Question:
In this image as show red box ,in that i'm displaying a 'ListView'
How to display the list view and how to find the width and height of the image??
In this red box i'm displaying a 'ListView' (like contacts), but i'm adding a list view in
run time.
How to find the that red box size in run time??
'''
<?xml version="1.0" encoding="utf-8"?>
<LinearLayout xmlns:android="http://schemas.android.com/apk/res/android"
android:id="@+id/cm"
android:orientation="vertical"
android:layout_width="fill_parent"
android:layout_height="fill_parent"
android:background="@drawable/backbg"
>
<LinearLayout
android:orientation="vertical"
android:layout_width="fill_parent"
android:layout_height="fill_parent"
android:layout_marginTop="20dp"
>
<AbsoluteLayout
android:orientation="horizontal"
android:layout_width="fill_parent"
android:layout_height="wrap_content"
android:layout_marginTop="55dp"
android:layout_gravity="center_horizontal"
>
<Button
android:id="@+id/ckbtn0"
android:layout_width="54dp"
android:layout_height="50dp"
android:background="@drawable/back1"
android:layout_marginLeft="2dp"
android:layout_x="-1dp"
android:layout_y="5dp"
/>
<Button
android:id="@+id/refresh0"
android:layout_width="54dp"
android:layout_height="50dp"
android:layout_gravity="center"
android:layout_x="74dp"
android:layout_y="5dp"
android:background="@drawable/refresh1"
/>
<Button
android:id="@+id/ImageView01"
android:layout_width="50dp"
android:layout_height="36dp"
android:background="@drawable/search1"
android:layout_x="230dp"
android:layout_y="5dp">
</Button>
<EditText
android:layout_width="45dp"
android:layout_height="50dp"
android:id="@+id/cet0"
android:imeOptions="actionSearch"
android:layout_gravity="center"
android:visibility = "gone"
android:layout_x="297dp"
android:layout_y="15dp"
android:singleLine="true"
android:imeActionLabel="Search"
/>
<Button
android:id="@+id/ckbtn1"
android:layout_width="54dp"
android:layout_height="50dp"
android:layout_gravity="center"
android:background="@drawable/add"
android:layout_x="429dp"
android:layout_y="5dp"
/>
</AbsoluteLayout>
<TextView
android:layout_width="309dp"
android:layout_height="15dp"
/>
<LinearLayout
android:layout_width="match_parent"
android:layout_height="490dp"
android:gravity="top"
android:orientation="vertical"
android:background="@android:color/transparent"
android:layout_marginTop="30dp"
>
<ListView android:id="@+id/clistview"
android:layout_height="match_parent"
android:layout_width="match_parent"
android:divider="#2867EA"
android:dividerHeight="1dp"
android:cacheColorHint="#<PHONE>"
>
</ListView>
</LinearLayout>
<LinearLayout
android:orientation="horizontal"
android:layout_width="fill_parent"
android:layout_height="wrap_content"
android:background="@android:color/transparent"
android:layout_marginTop="28dp"
>
<Button android:id="@+id/pbtn0"
android:layout_width="76dp"
android:layout_height="35dp"
android:layout_gravity="bottom"
android:background="@null"
android:layout_x="-1dp"
android:layout_y="393dp"
/>
<Button android:id="@+id/nbtn1"
android:layout_width="53dp"
android:layout_height="33dp"
android:layout_marginLeft="190dp"
android:background="@null"
android:layout_gravity="bottom"
android:layout_x="300dp"
android:layout_y="450dp"
/>
</LinearLayout>
</LinearLayout>
</LinearLayout>
'''
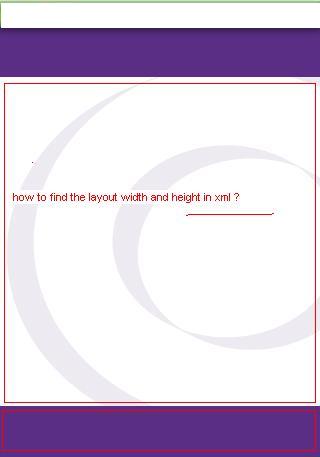
Answer: Your layout is a little bit messy , it would better we fix that frist, but to display your listView do something like this:
'''
ListView listView = (ListView) findViewById(R.id.clistview);
listView.setAdapter(yourAdapter);
'''
Take a look in the <URL>
another advice don't devine the width and the height manually, because you don't know the size of the device, better use the fill_parent, wrap_content, or use the weigth to control it.
I made some changes in your layout, take a look and put your images in the components:
code:
'''
<LinearLayout
android:layout_width="fill_parent"
android:layout_height="0dp"
android:layout_marginTop="50dp"
android:layout_weight="0.2"
android:orientation="horizontal" >
<Button
android:id="@+id/ckbtn0"
android:layout_width="54dp"
android:layout_height="50dp" />
<Button
android:id="@+id/refresh0"
android:layout_width="54dp"
android:layout_height="50dp" />
<Button
android:id="@+id/ImageView01"
android:layout_width="50dp"
android:layout_height="36dp" >
</Button>
<EditText
android:id="@+id/cet0"
android:layout_width="45dp"
android:layout_height="50dp"
android:singleLine="true" />
<Button
android:id="@+id/ckbtn1"
android:layout_width="54dp"
android:layout_height="50dp"
android:layout_y="5dp" />
</LinearLayout>
<TextView
android:layout_width="fill_parent"
android:layout_height="0dp"
android:layout_weight="0.2"
android:text="TextView" />
<LinearLayout
android:layout_width="wrap_content"
android:layout_height="0dp"
android:layout_marginTop="5dp"
android:layout_weight="1"
android:background="@android:color/transparent"
android:gravity="top"
android:orientation="vertical" >
<ListView
android:id="@+id/clistview"
android:layout_width="wrap_content"
android:layout_height="wrap_content"
android:cacheColorHint="#<PHONE>" >
</ListView>
</LinearLayout>
<LinearLayout
android:layout_width="fill_parent"
android:layout_height="0dp"
android:layout_marginTop="5dp"
android:layout_weight="0.2"
android:orientation="horizontal" >
<RelativeLayout
android:layout_width="wrap_content"
android:layout_height="match_parent" >
<Button
android:id="@+id/pbtn0"
android:layout_width="wrap_content"
android:layout_height="wrap_content" />
<Button
android:id="@+id/nbtn1"
android:layout_width="wrap_content"
android:layout_height="wrap_content"
android:layout_alignParentRight="true" />
</RelativeLayout>
</LinearLayout>
'''